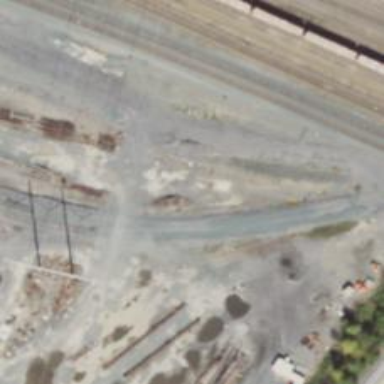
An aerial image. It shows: Railway yard.